Question: I am displaying the . But my problem is when I am displaying the No How to solve this issue?

Any help will be thankful....
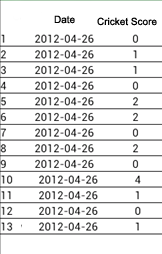
Answer: The alignment can be done with 'android:gravity="right"'
Another option could be, to check if your number is smaller than 10 and prepend a zero figure